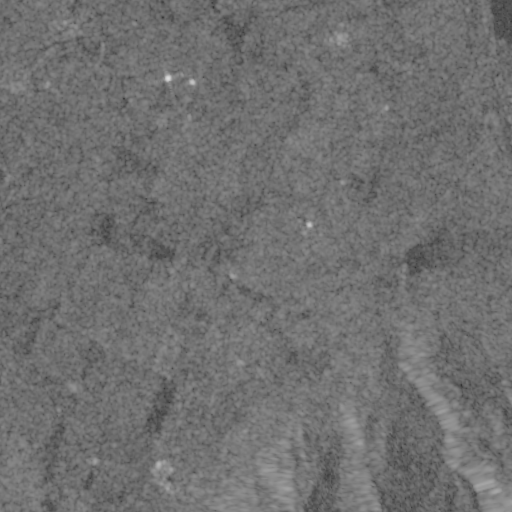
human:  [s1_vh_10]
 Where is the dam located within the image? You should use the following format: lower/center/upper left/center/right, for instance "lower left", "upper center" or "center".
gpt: The dam is located in the upper right of the image.
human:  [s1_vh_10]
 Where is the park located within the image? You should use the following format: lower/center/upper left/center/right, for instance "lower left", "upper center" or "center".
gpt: There is no park in the image.

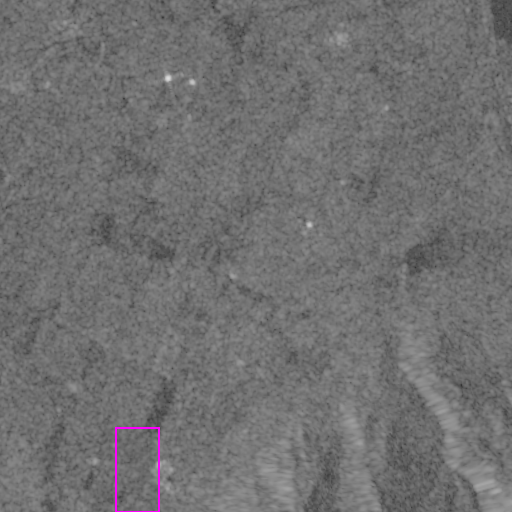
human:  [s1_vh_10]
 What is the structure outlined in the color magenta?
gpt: The structure outlined in magenta is a crop field.
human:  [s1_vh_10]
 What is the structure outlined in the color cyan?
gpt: There is no cyan outline.